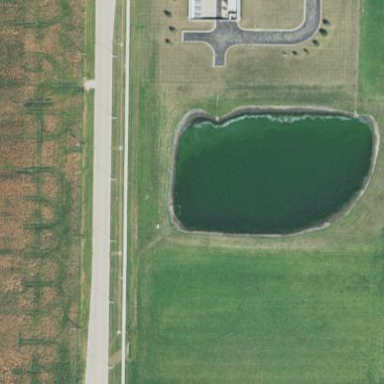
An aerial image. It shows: Detention basin used for land water management.